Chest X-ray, PA view. Patient: 9 years old, sex M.
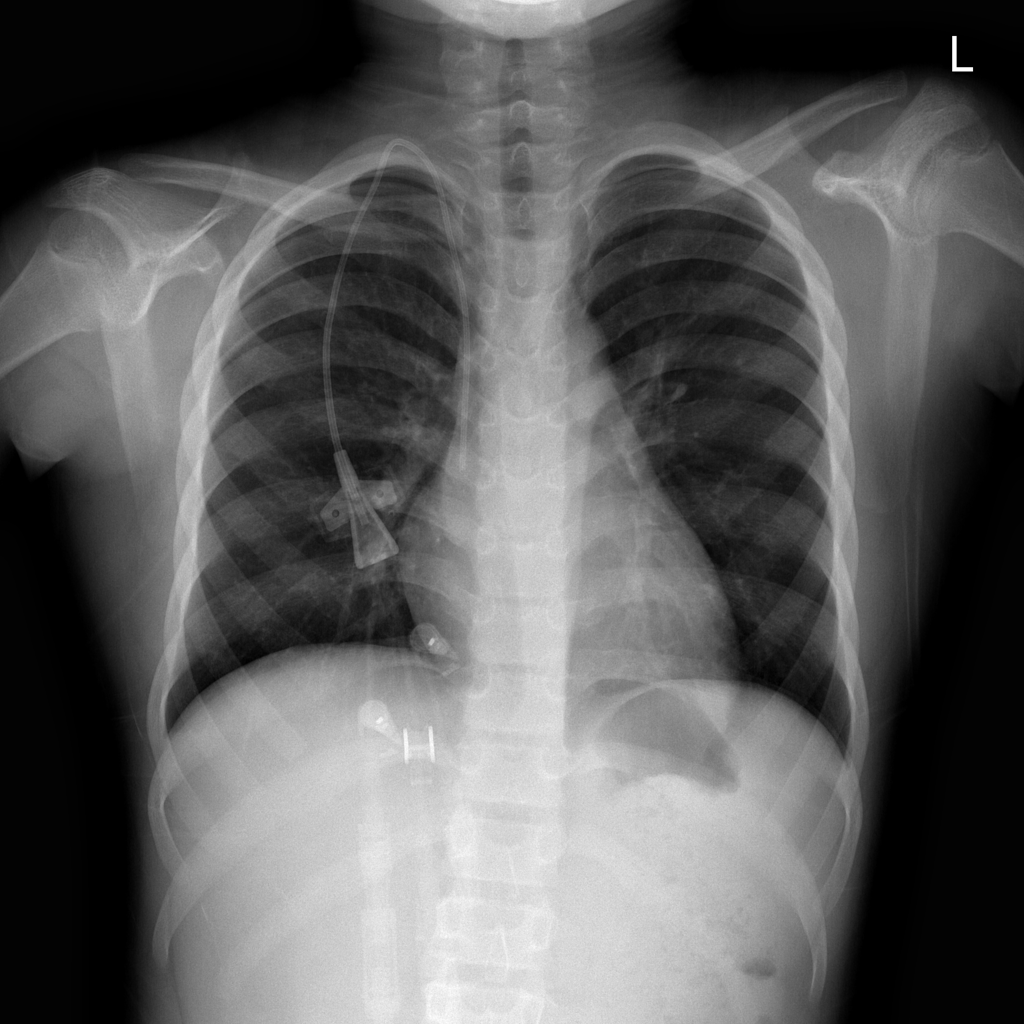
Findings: No Finding